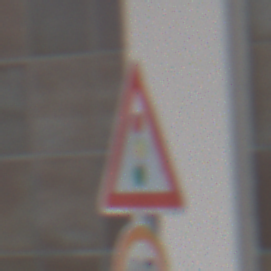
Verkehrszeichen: Lichtzeichenanlage
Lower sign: Geschwindigkeit40
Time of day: MorningAfternoon
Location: Roofed (Urban)
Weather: PartlyCloudy
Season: NotSpecified
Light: Natural